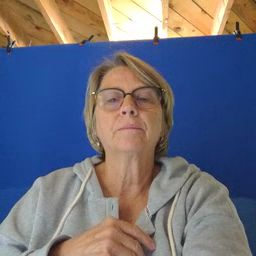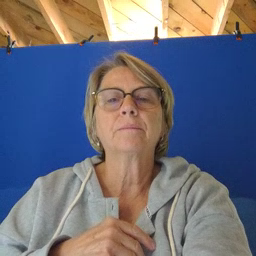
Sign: on